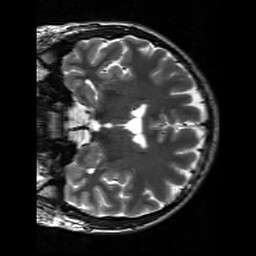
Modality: T2w
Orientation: coronal
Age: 25
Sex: male
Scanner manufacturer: siemens
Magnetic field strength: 3 T
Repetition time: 7 s
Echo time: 0.09 s